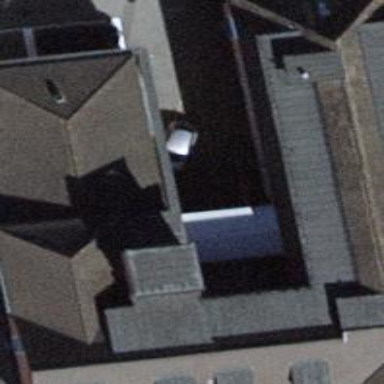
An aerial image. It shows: Part of building.